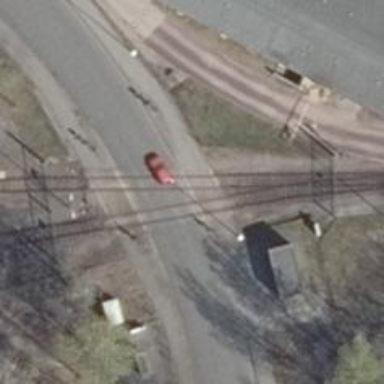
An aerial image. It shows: Crossing for the railway.